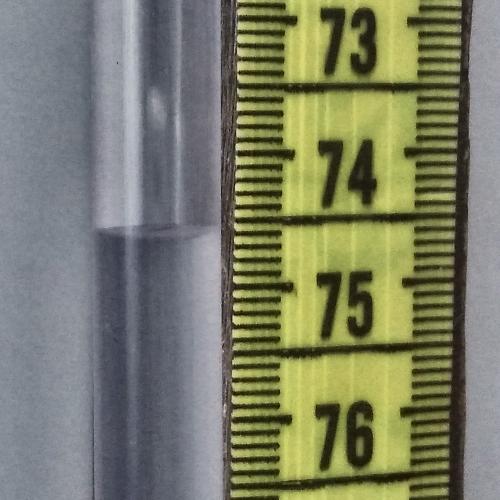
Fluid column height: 74.6 cm